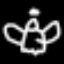
Label: angel